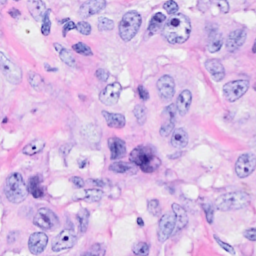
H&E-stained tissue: Breast